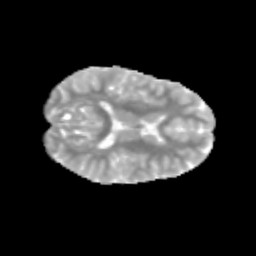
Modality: MD
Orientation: axial
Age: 10
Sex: female
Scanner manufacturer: siemens
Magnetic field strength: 3 T
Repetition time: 3.8 s
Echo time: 0.07 s